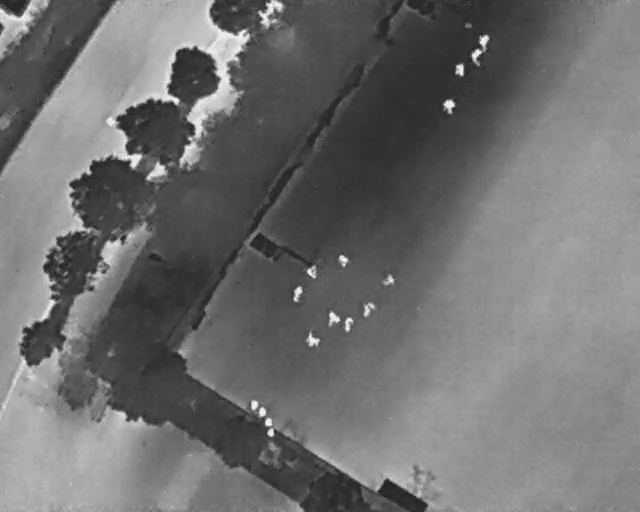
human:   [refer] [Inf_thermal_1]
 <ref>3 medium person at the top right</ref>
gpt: <box>[[68, 19, 71, 22, 2], [73, 9, 75, 12, 2], [74, 7, 76, 9, 14]]</box>

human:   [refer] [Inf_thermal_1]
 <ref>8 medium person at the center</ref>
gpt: <box>[[59, 53, 61, 56, 2], [52, 50, 54, 52, 2], [56, 59, 58, 61, 7], [47, 52, 49, 54, 2], [53, 62, 55, 64, 9], [50, 60, 53, 63, 9], [45, 56, 47, 58, 9], [47, 64, 50, 67, 19]]</box>